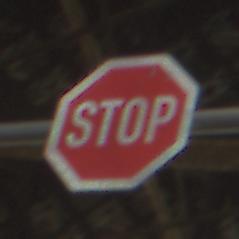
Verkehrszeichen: Stop
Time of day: Midday
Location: Outdoor (Urban)
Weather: Clear
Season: NotSpecified
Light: Natural